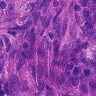
Metastatic tissue present: yes